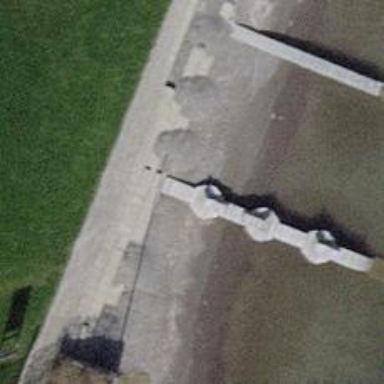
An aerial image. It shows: Man-made pier.